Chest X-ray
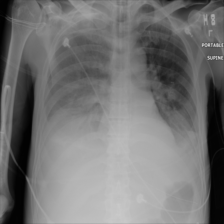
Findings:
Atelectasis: positive
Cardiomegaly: negative
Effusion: positive
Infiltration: negative
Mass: negative
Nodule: negative
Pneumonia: negative
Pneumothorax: negative
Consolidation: negative
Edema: negative
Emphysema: negative
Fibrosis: negative
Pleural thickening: negative
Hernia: negative